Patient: sex F, age 73
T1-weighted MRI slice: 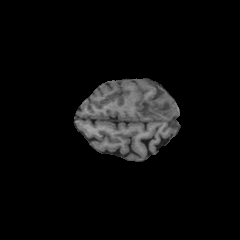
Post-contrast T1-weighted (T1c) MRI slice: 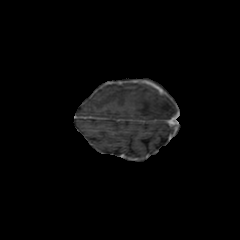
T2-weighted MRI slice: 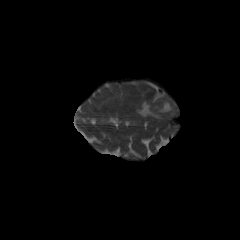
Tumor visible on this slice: yes
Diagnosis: Glioblastoma, IDH-wildtype
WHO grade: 4